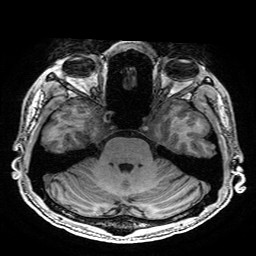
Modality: T1w
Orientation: coronal
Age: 19
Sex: male
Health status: healthy
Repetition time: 2.53 s
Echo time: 0.0034 s